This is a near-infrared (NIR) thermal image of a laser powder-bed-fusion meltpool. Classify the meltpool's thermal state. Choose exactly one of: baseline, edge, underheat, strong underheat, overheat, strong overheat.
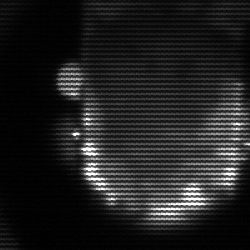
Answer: baseline